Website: crate-barrel
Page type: account-selection
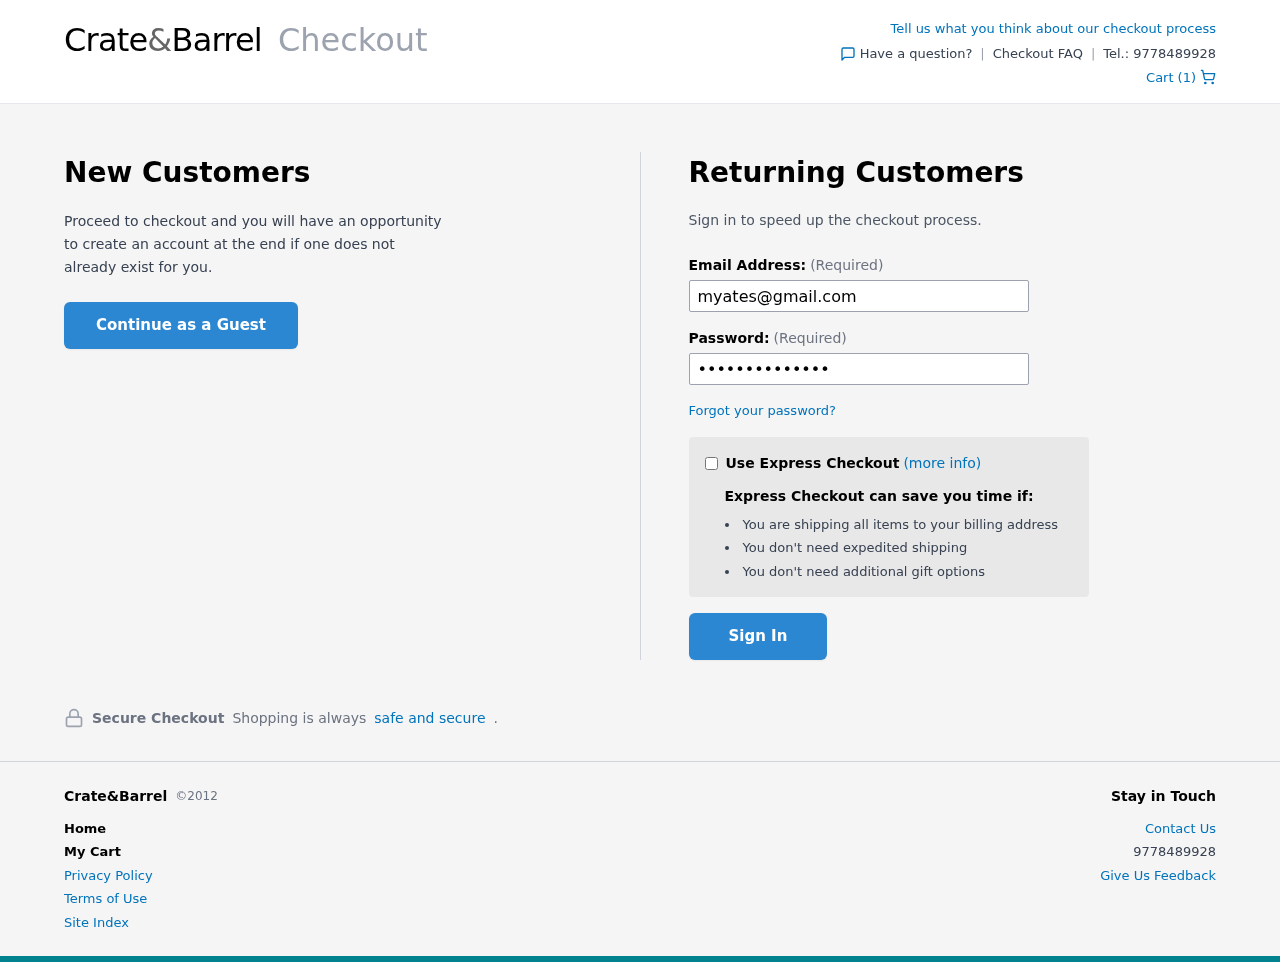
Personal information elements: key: PII_EMAIL
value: myates@gmail.com
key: PII_PHONE
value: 9778489928
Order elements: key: ORDER_NUM_ITEMS
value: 1